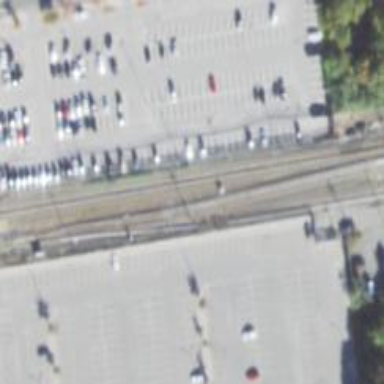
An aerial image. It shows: Electrified rail yard for railway service.